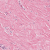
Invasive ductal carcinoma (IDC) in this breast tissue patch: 0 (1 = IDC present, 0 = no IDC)